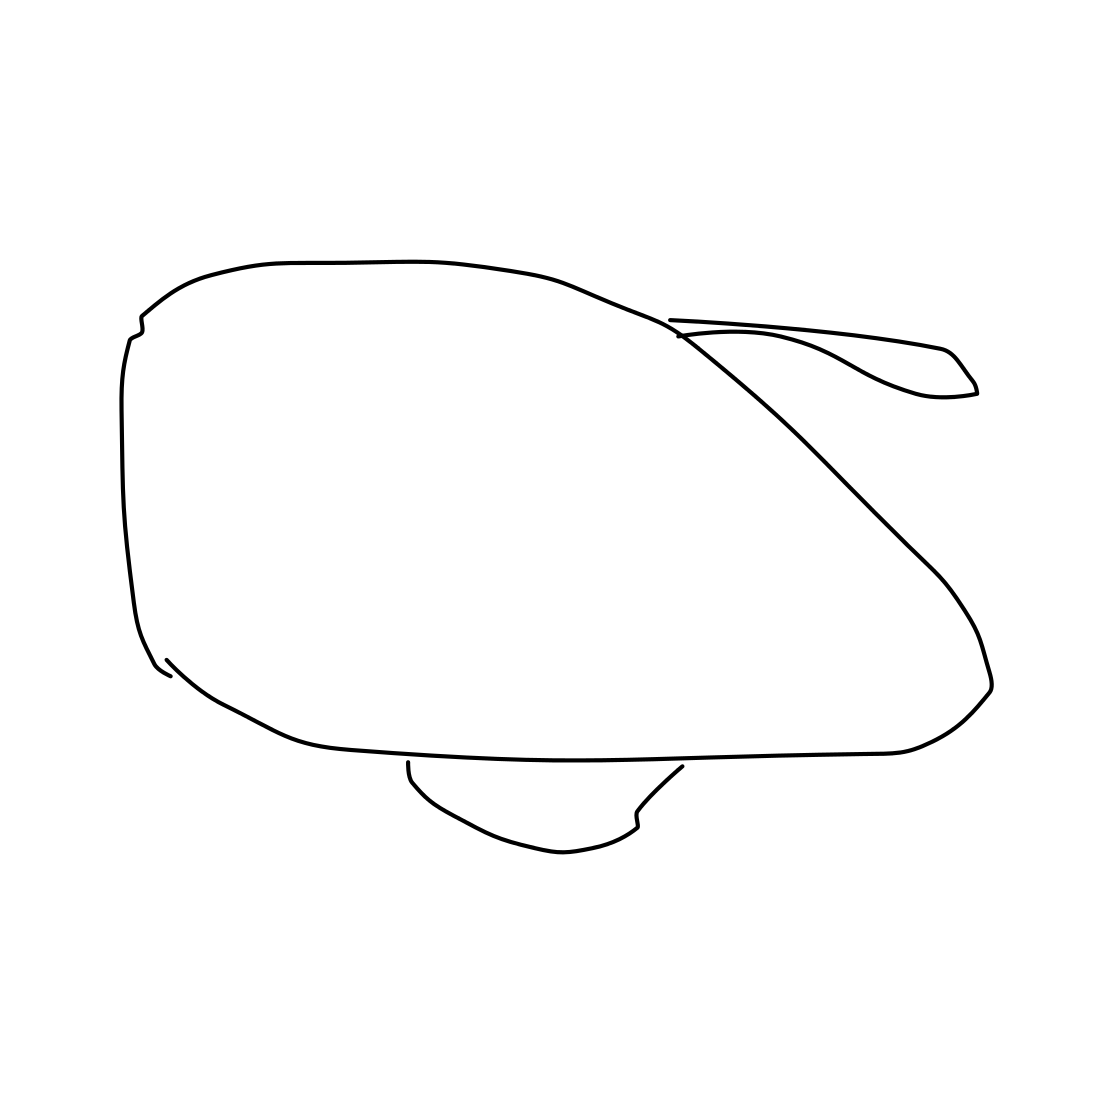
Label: helmet